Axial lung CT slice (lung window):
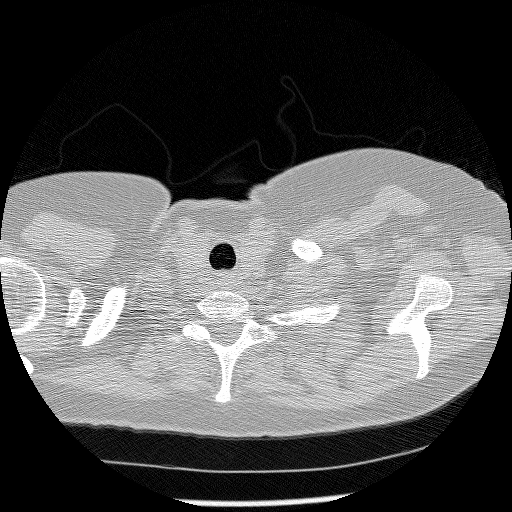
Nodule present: no